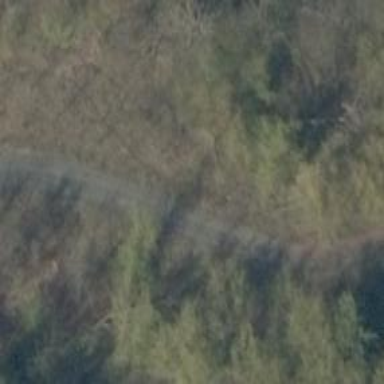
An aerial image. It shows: Track road with grade3 tracktype.